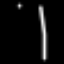
Label: line